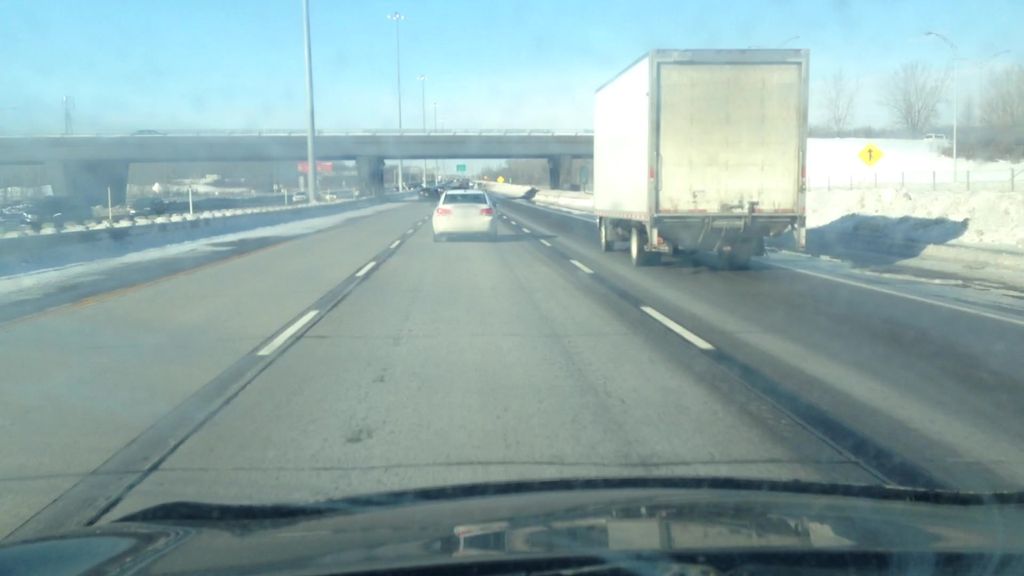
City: montreal